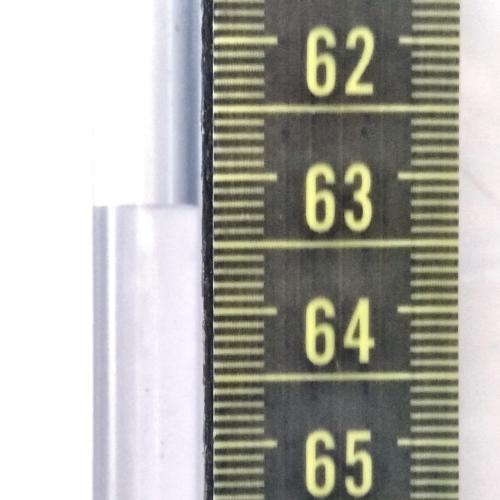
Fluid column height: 63.2 cm